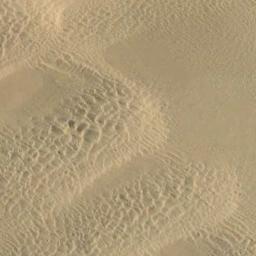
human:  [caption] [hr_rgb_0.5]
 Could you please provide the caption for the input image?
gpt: The desert is full of yellow sand .

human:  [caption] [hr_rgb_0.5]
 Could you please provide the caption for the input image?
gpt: There are some bare rocks in this desert .

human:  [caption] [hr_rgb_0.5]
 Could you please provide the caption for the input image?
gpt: The desert has yellow sand and some small trellis dunes .

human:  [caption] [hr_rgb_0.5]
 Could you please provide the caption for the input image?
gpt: This is a yellow desert with wavy stripes .

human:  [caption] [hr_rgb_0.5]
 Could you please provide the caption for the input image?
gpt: A yellow desert with many dunes .